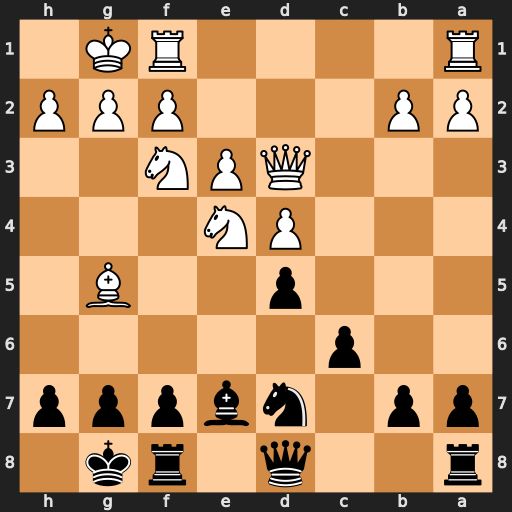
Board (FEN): r2q1rk1/pp1nbppp/2p5/3p2B1/3PN3/3QPN2/PP3PPP/R4RK1
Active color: b
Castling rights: -
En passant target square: -
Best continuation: dxe4 Qxe4 Bxg5